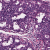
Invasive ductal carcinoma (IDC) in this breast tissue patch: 0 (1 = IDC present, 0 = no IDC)